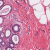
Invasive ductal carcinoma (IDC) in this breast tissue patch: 0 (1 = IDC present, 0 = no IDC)